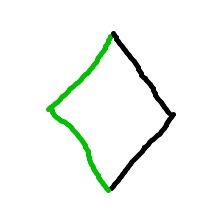
Shape: rhombus